Question: Find the horizontal coordinate of the first time the ball hits the ground. The result is rounded down to the nearest integer. Note that there is no energy loss in the event of a collision
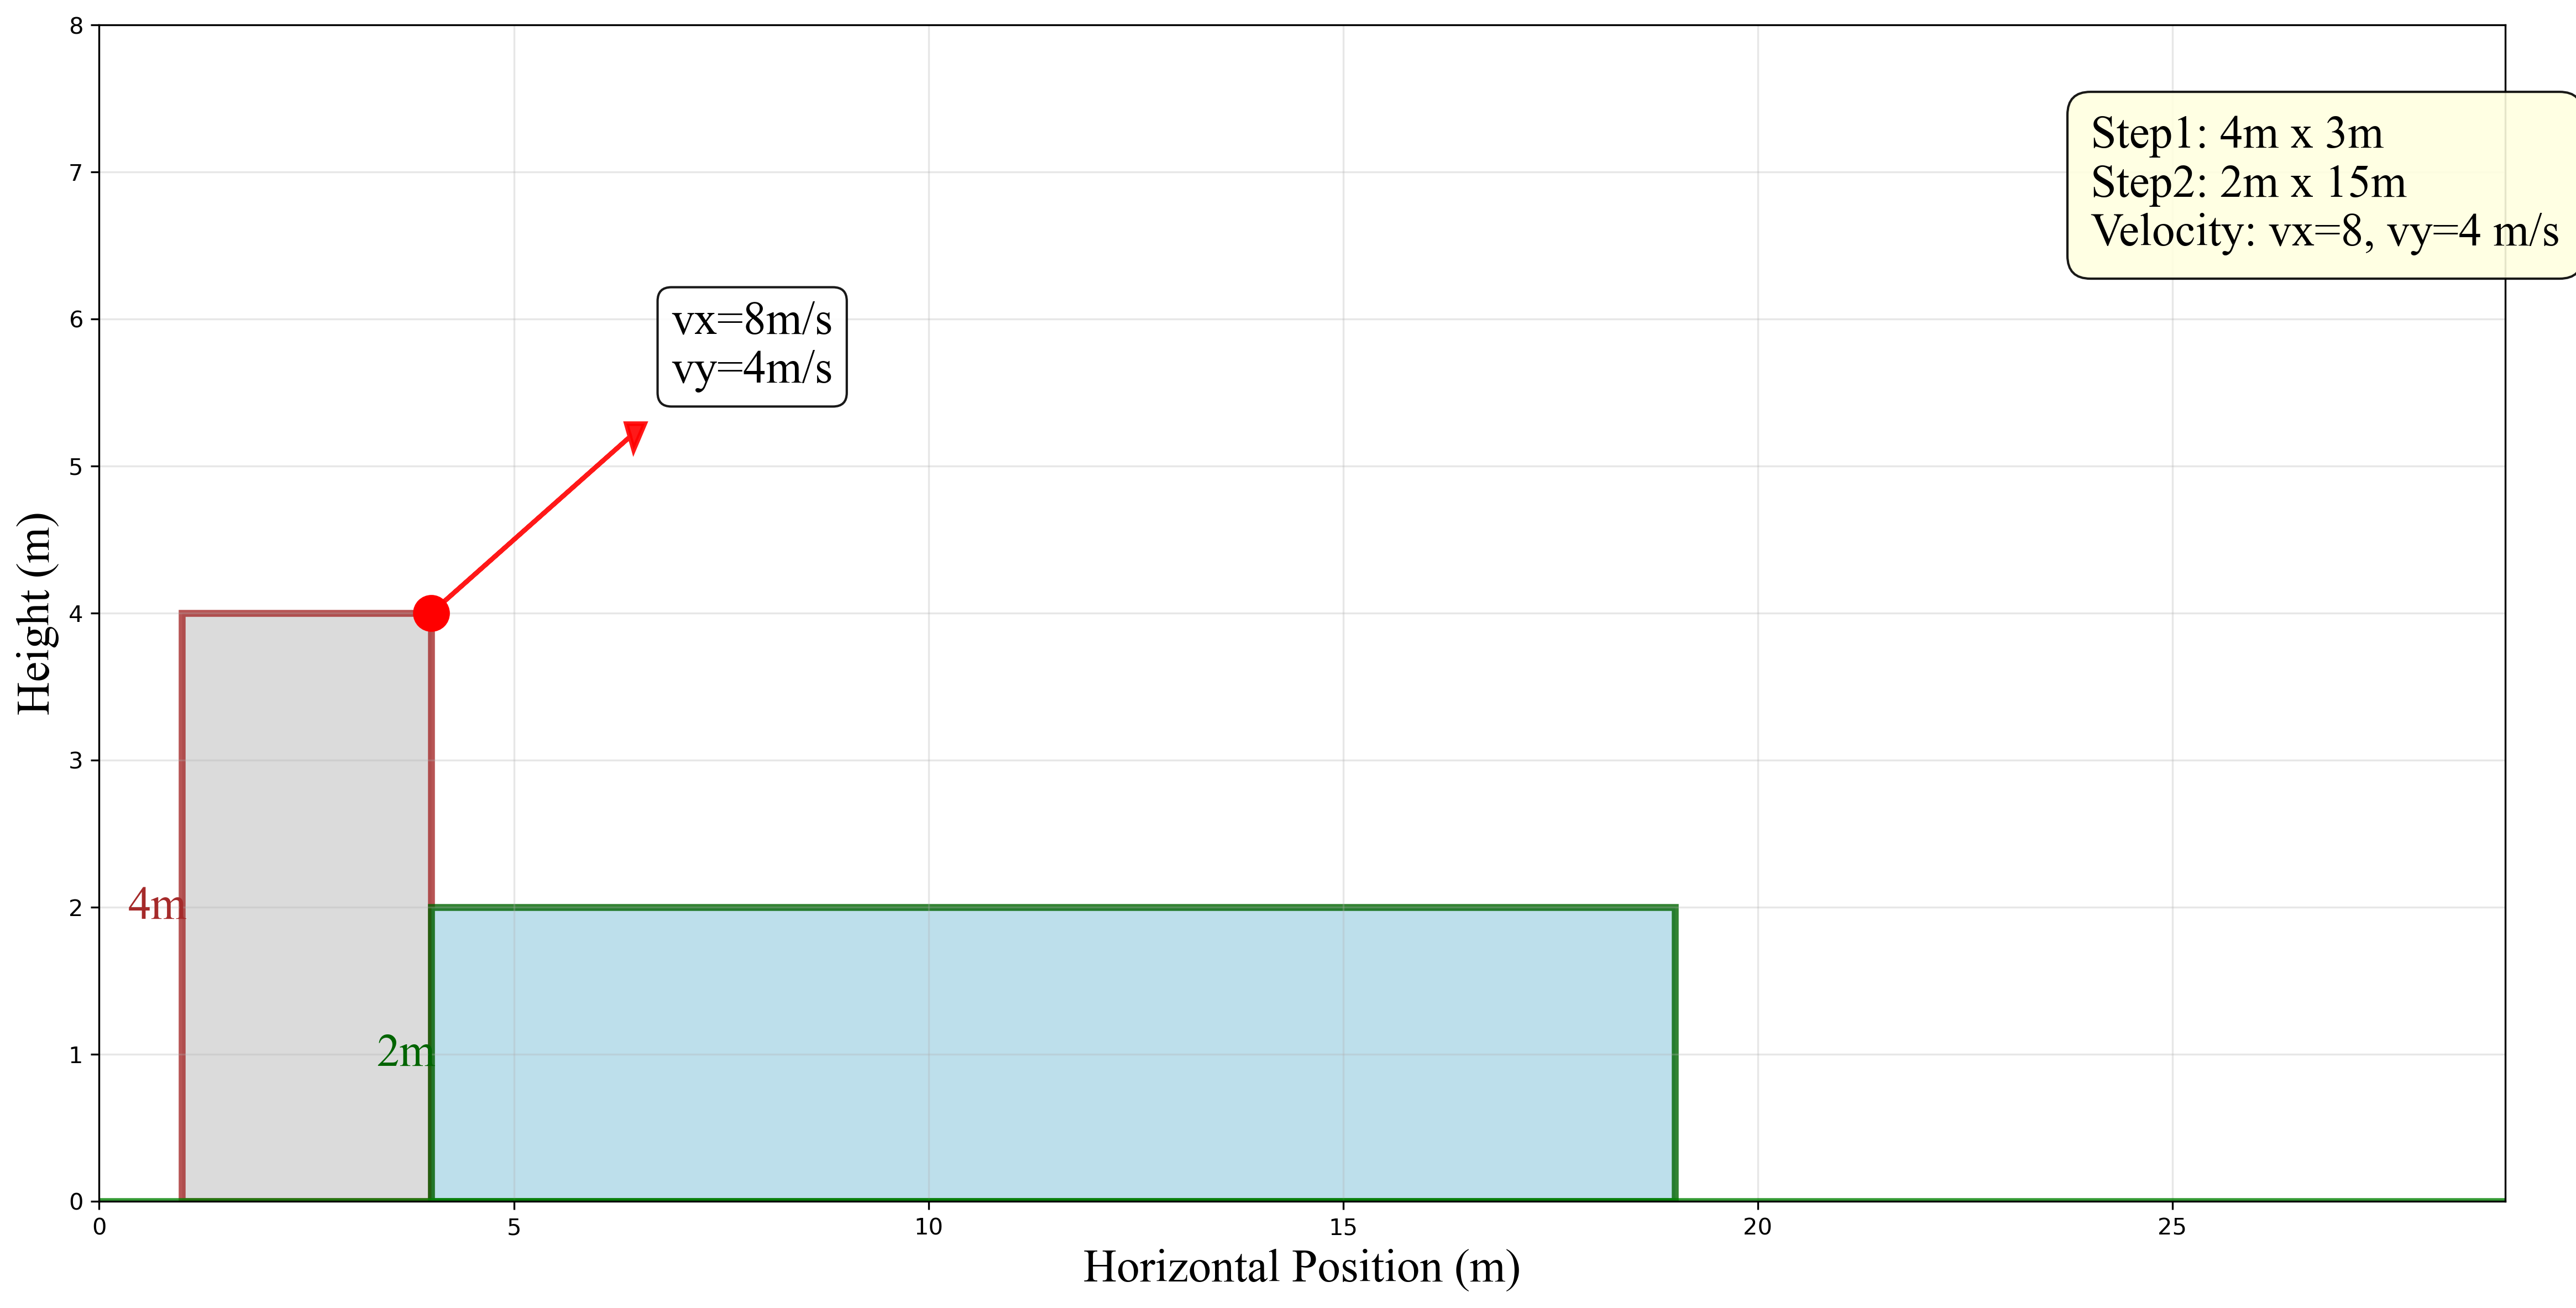
Answer: 27